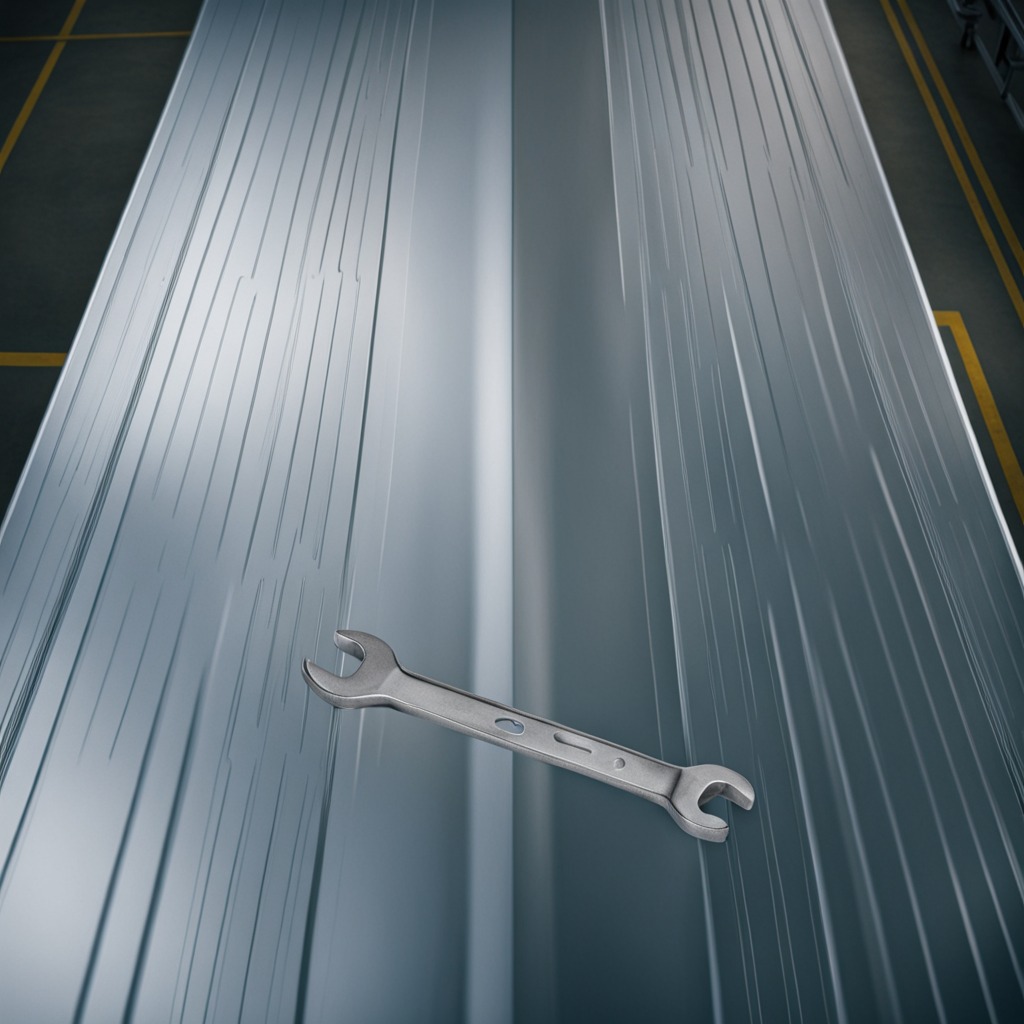
An wrench is lying on the toolbox surface in the airplane hangar workshop.